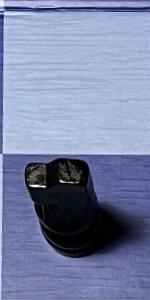
Label: Knight_Black